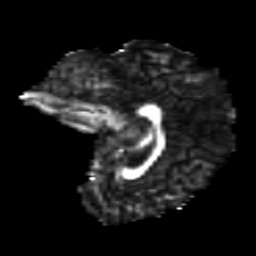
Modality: FA
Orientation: sagittal
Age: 14
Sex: female
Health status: ill
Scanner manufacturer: ge
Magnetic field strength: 3 T
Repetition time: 6.752 s
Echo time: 0.079 s